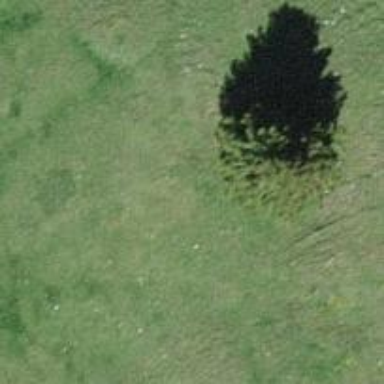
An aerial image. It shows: Needle-leaved tree in natural setting.